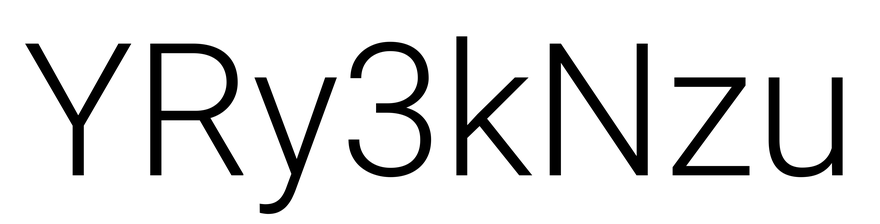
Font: Roboto_Light